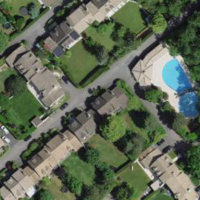
EUNIS habitat code: 55
Species observed at this site:
Fagus sylvatica